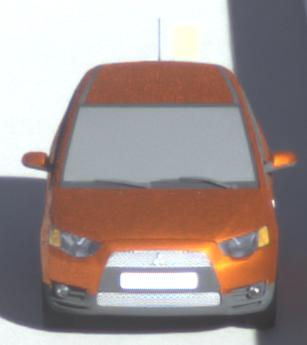
Make: Mitsubishi
Model: Colt 1.1
Detailed model: Colt (VI)
Model produced from: 2008/11
Model produced until: 2010/10
Doors: 3
Color: orange
Road condition: dry road
Daytime: morning or afternoon
Contrast: high contrast